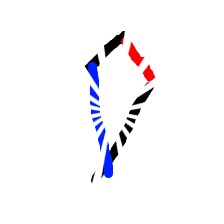
Shape: kite